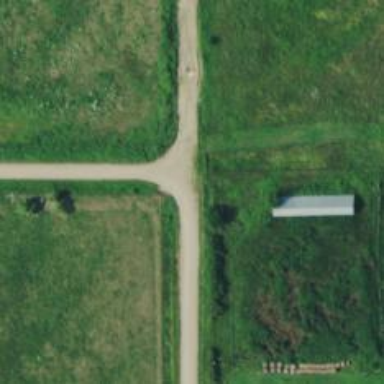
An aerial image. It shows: Unclassified road.